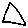
Label: triangle